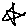
Label: star